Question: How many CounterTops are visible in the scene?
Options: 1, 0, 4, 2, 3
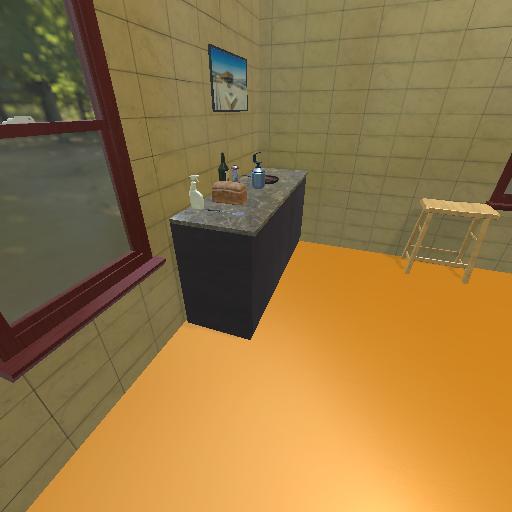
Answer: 1